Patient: sex F, age 59
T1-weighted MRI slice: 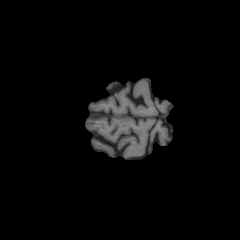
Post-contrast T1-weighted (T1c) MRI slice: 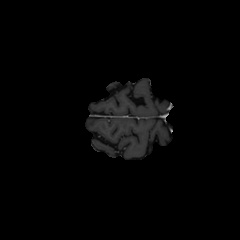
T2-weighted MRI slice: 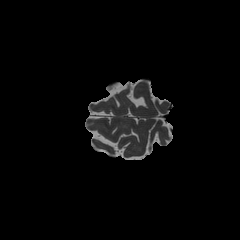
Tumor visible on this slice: no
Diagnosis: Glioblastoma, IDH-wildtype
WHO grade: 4